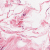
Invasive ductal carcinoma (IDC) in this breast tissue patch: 0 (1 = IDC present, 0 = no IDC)